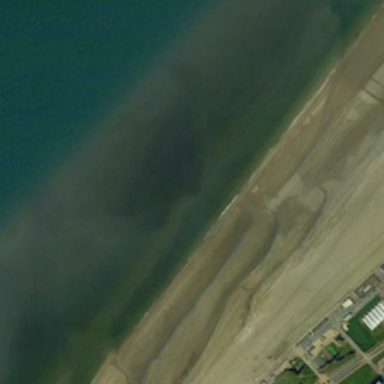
Yellow beach is near a large piece of ocean .